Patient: sex M, age 72
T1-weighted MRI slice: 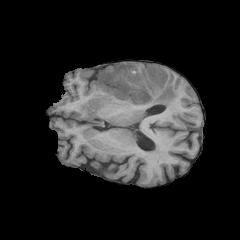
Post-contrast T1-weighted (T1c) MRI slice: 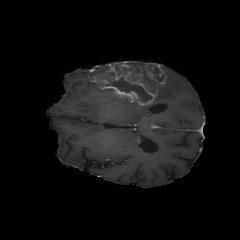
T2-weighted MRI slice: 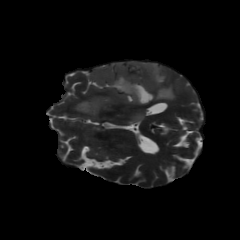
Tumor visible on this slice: yes
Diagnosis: Glioblastoma, IDH-wildtype
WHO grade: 4